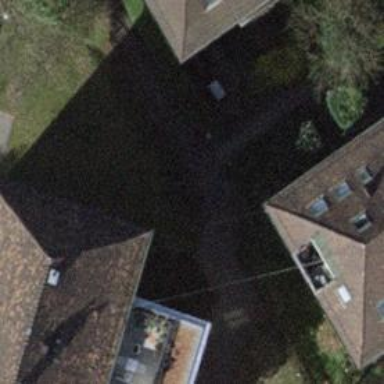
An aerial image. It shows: Driveway made of paving stones.